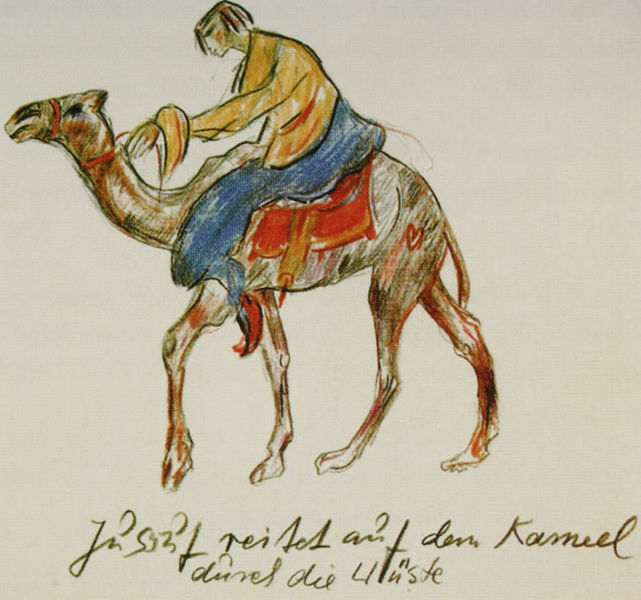
Titel: Jussuf reitet auf einem Kamel durch die Wüste
Künstler: Else Lasker-Schüler
Schlagwörter: blau, hand, kopf, mann, gelb, sitzen, braun, bunt, profil, weiss, zeichnung, rot, tier, hemd, hose, jacke, bibel, mensch, ärmel, haare, pose, decke, gebeugt, kinn, reiter, beine, hufe, reiten, ritt, sattel, schwanz, zaumzeug, zügel, farbig, füße, schrift, papier, haltung, schuhe, wüste, grafik, deutsch, orient, links, technik, schraffur, titel, illustration, text, bleistift, untertitel, jesus, nüstern, halfter, herz, quadrat, altdeutsch, sütterlin, handschrift, beschreibung, josef, araber, buntstift, schreibschrift, kamel, else, wiß, satz, dromedar, jussuf, kamel skizze, passgang, saatel